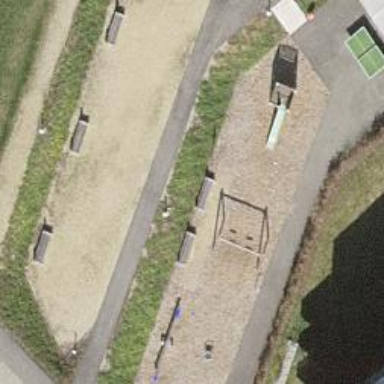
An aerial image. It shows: Bench for seating.